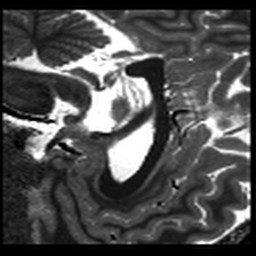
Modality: T1map
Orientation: sagittal
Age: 26
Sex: female